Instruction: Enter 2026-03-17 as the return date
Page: home
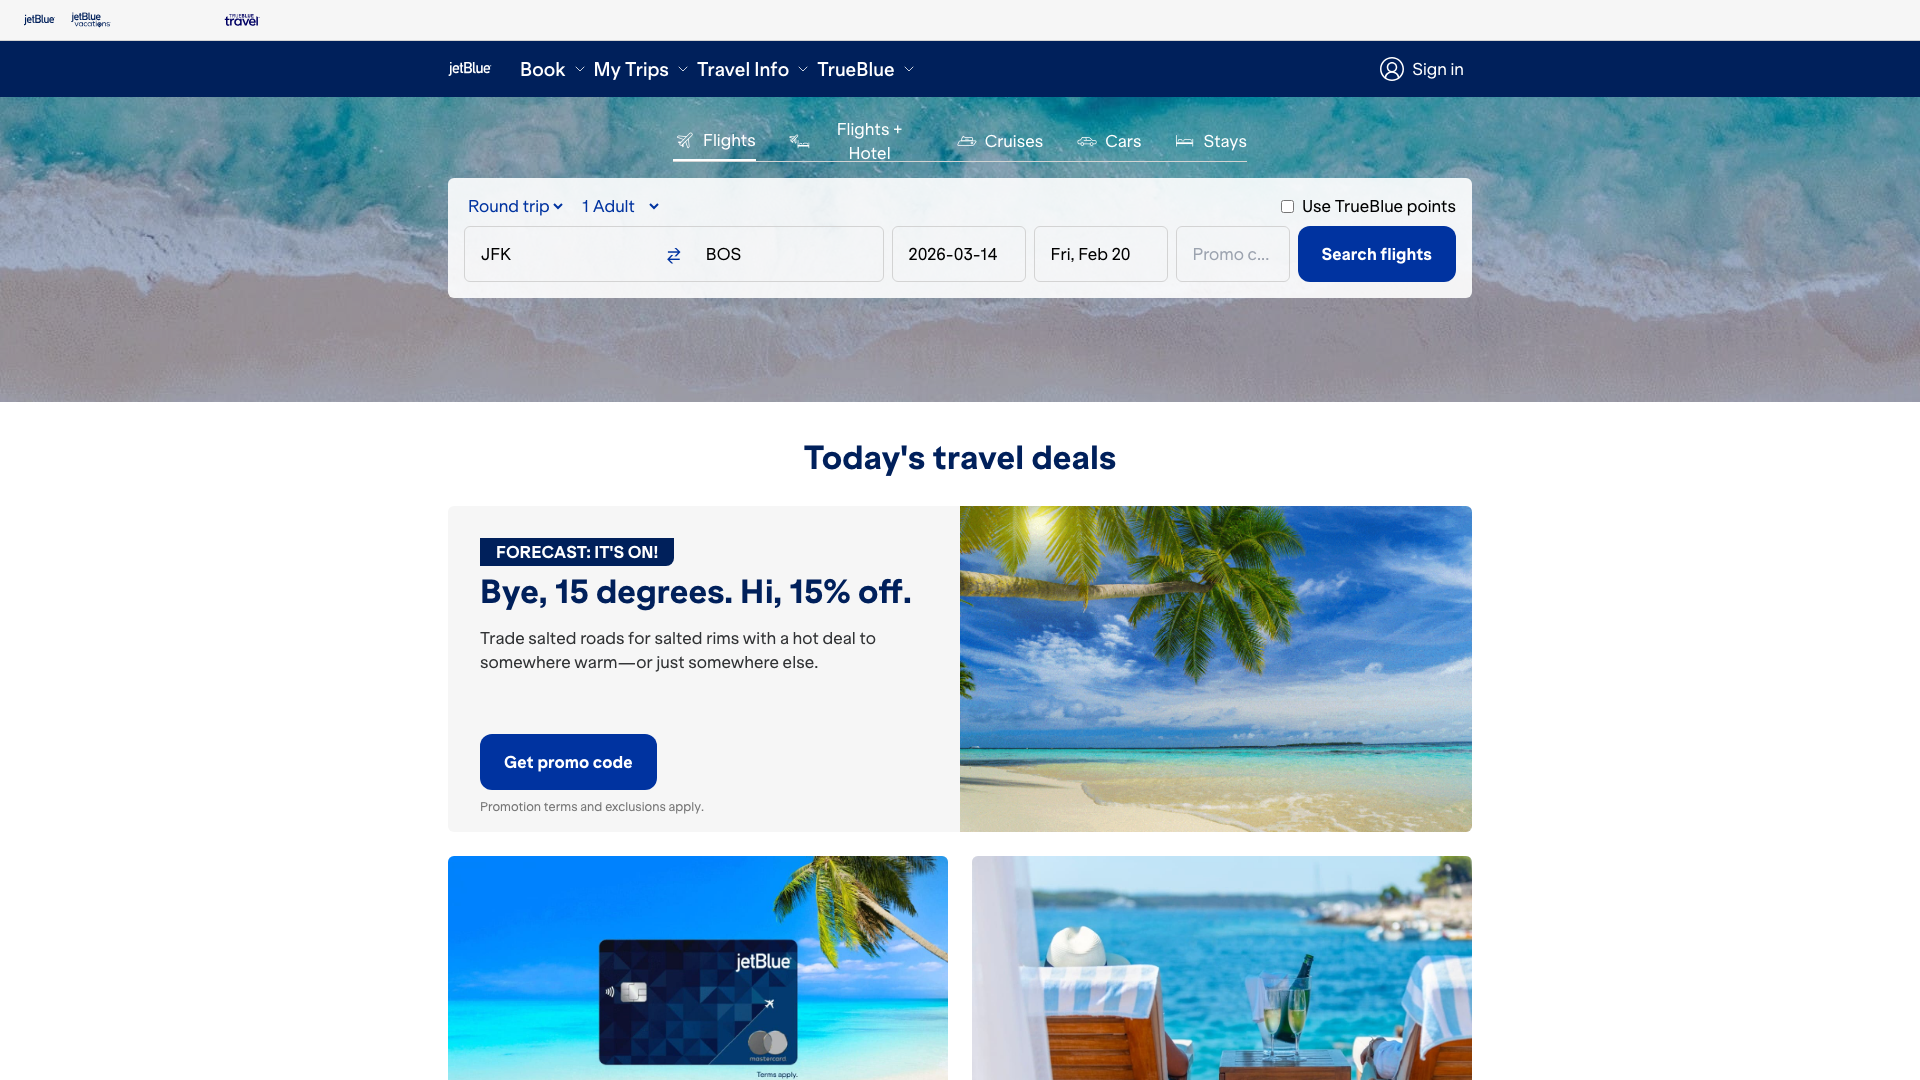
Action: type